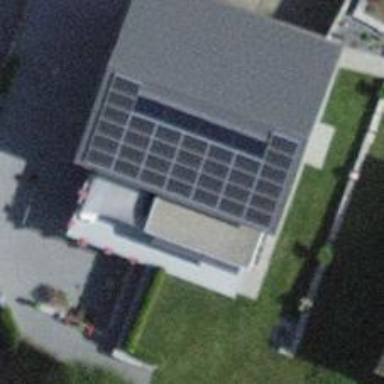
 consisting of solar photovoltaic panels."